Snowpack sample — Snodgrass Mountain, Crested Butte, Colorado (2/4/25, 12:06 PM MST)
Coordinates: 38.923, -106.968
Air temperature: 35 °F
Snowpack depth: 80 cm
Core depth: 50 cm
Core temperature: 30.2 °F
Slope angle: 14°, slope face: 78°
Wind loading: low
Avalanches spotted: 0
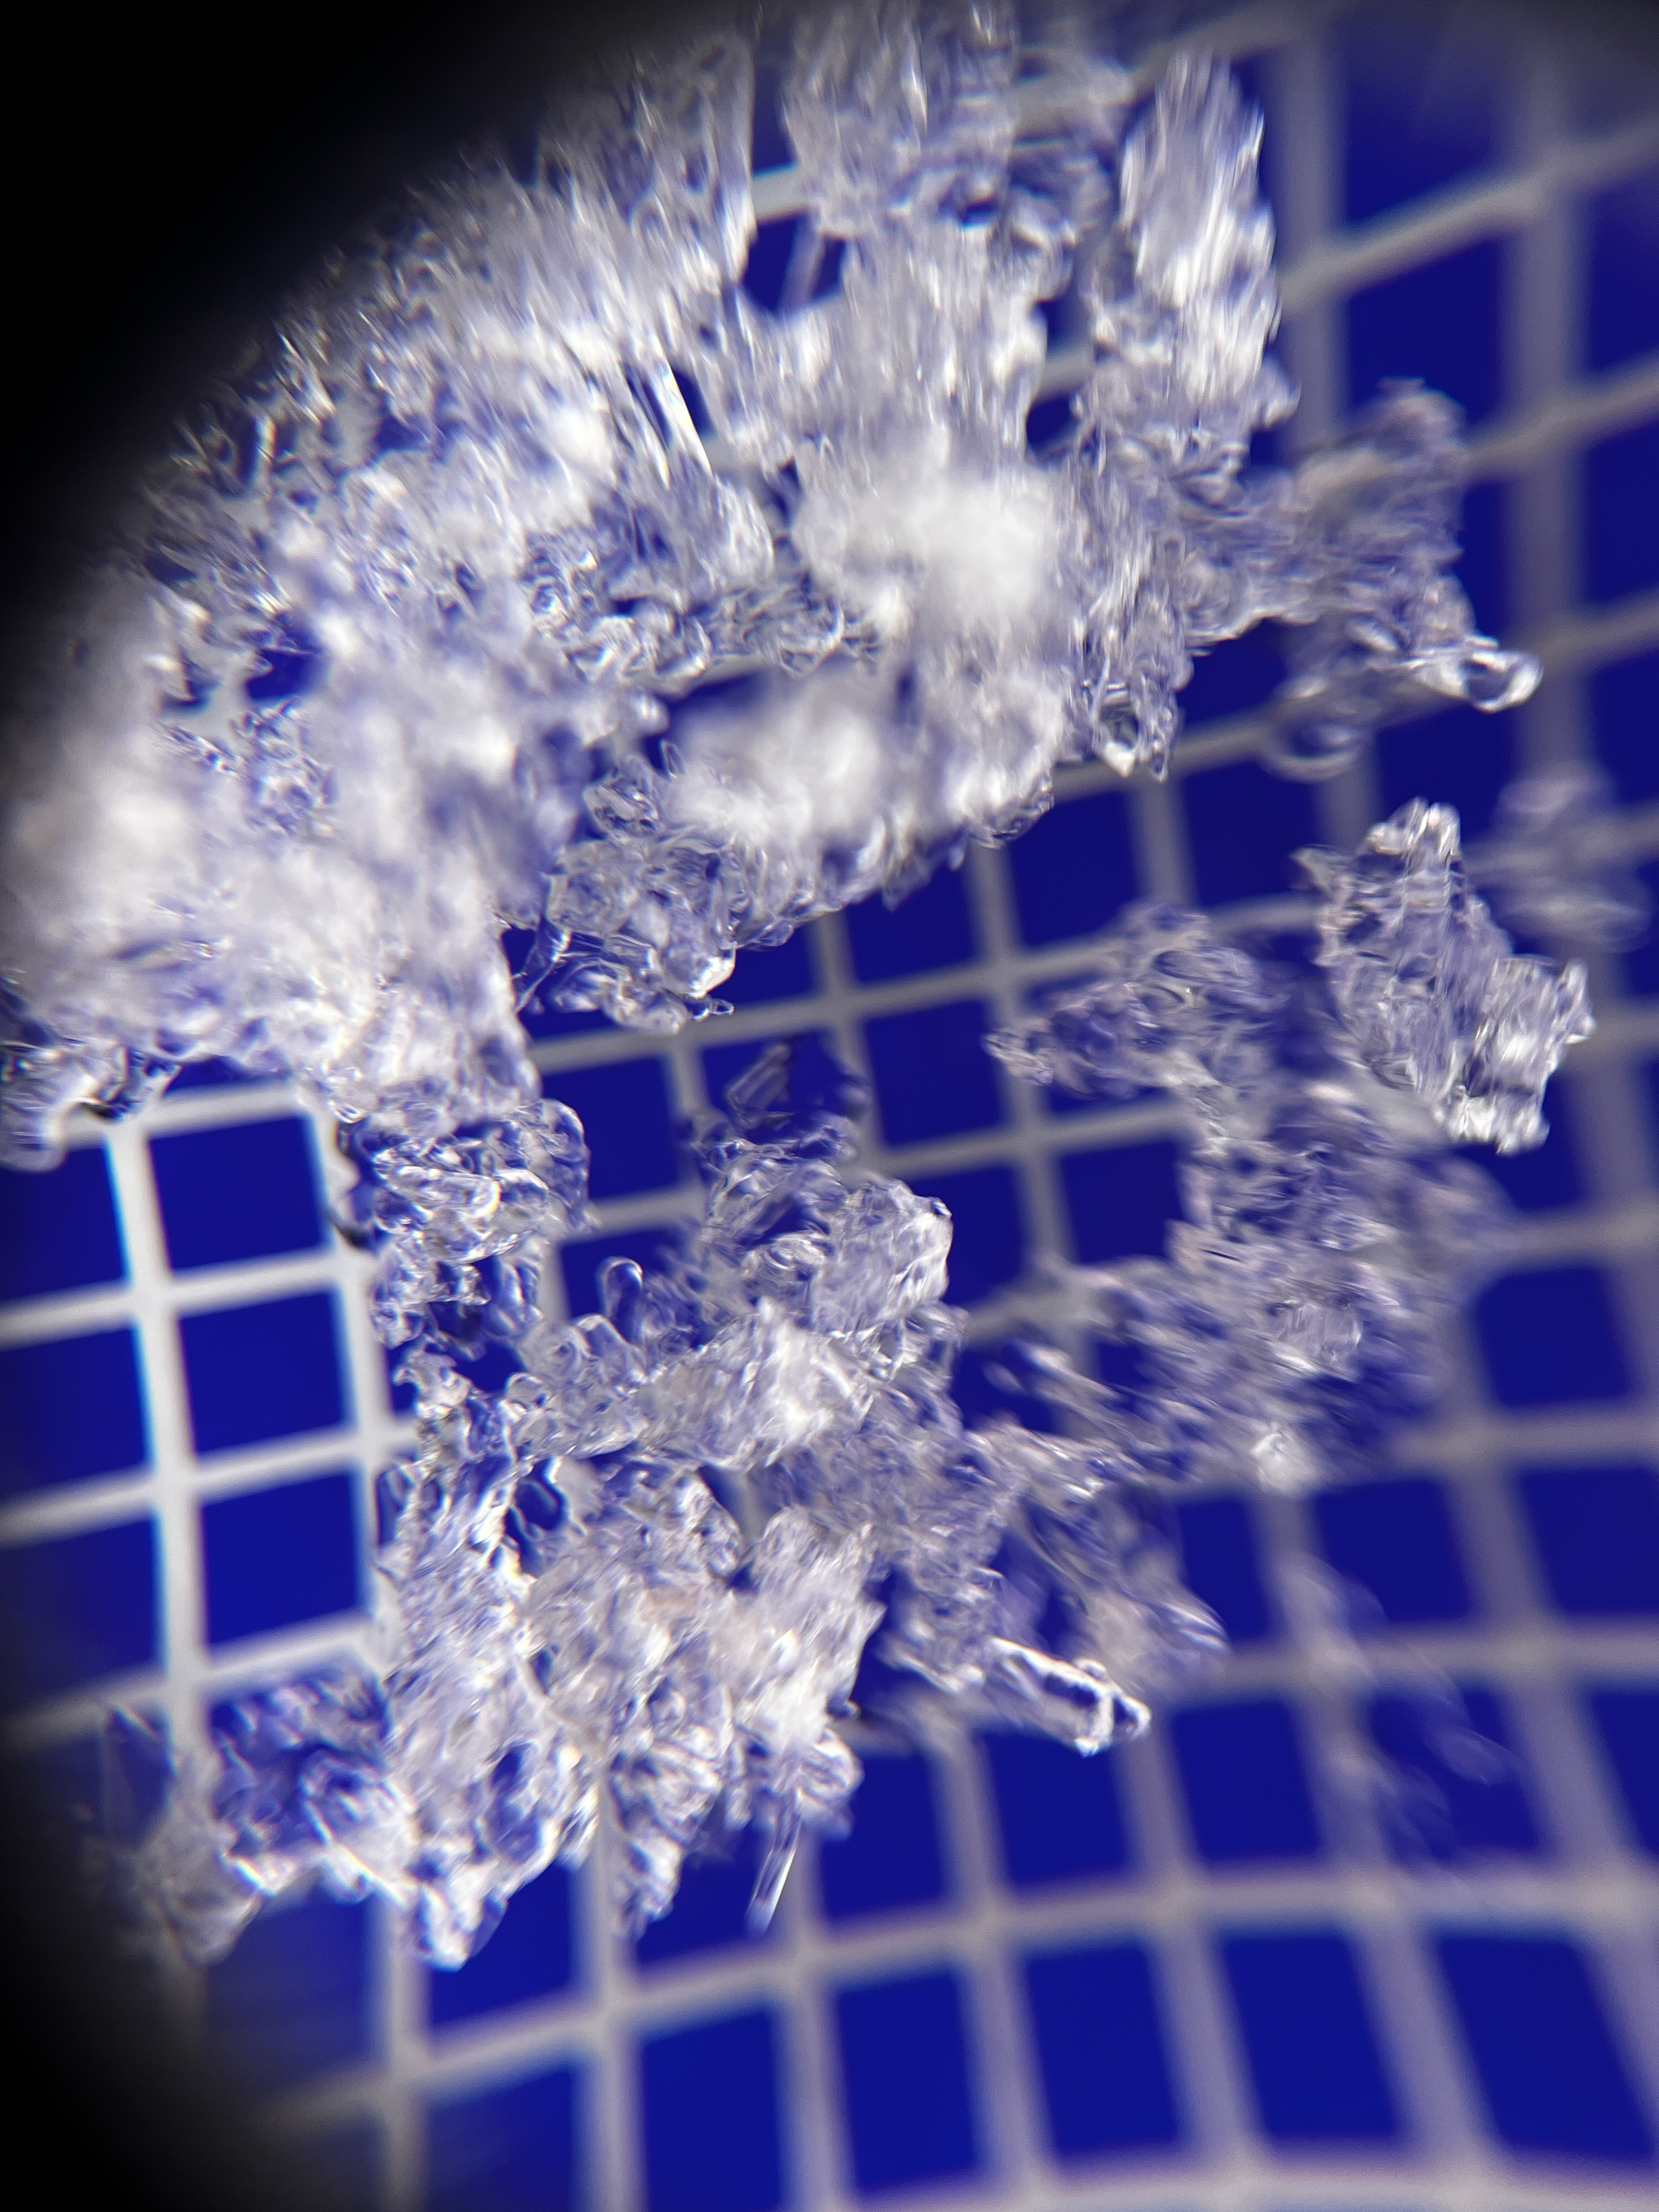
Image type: magnified_profile
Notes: No avalanches nearby, unusually warm weather for the last month reported by residents, Collected 25 yards from treeline